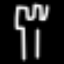
Label: fork